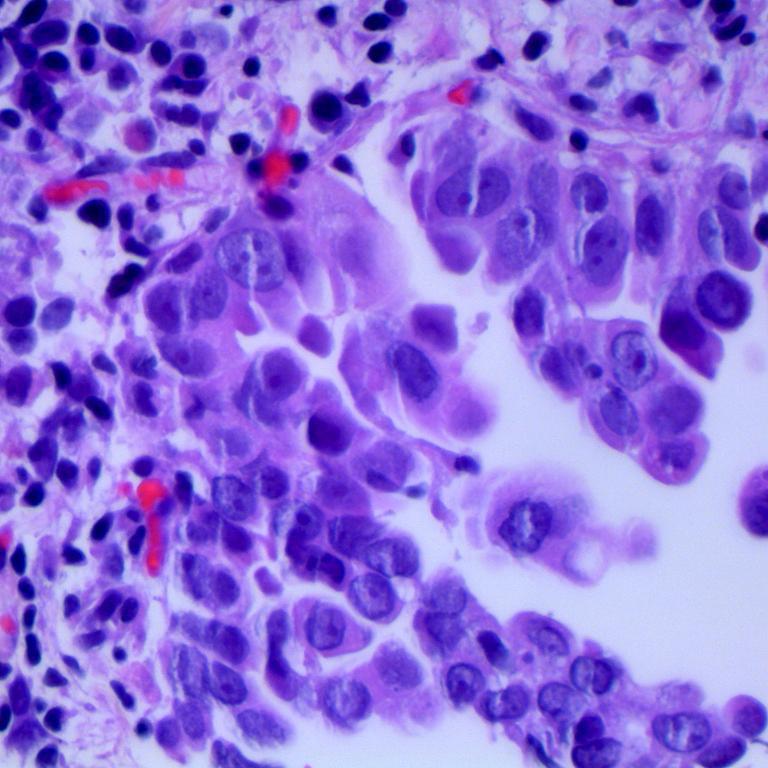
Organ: lung
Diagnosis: adenocarcinomas